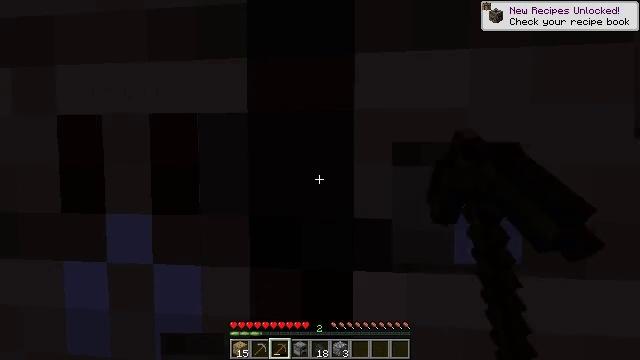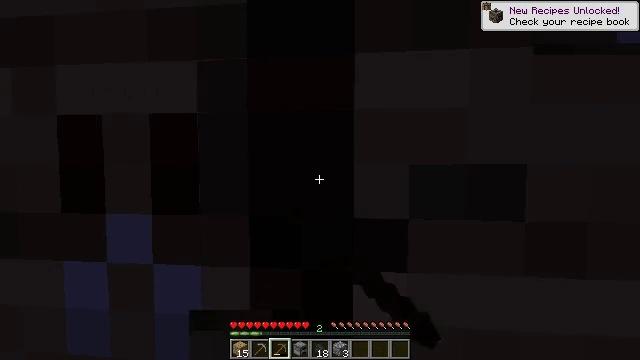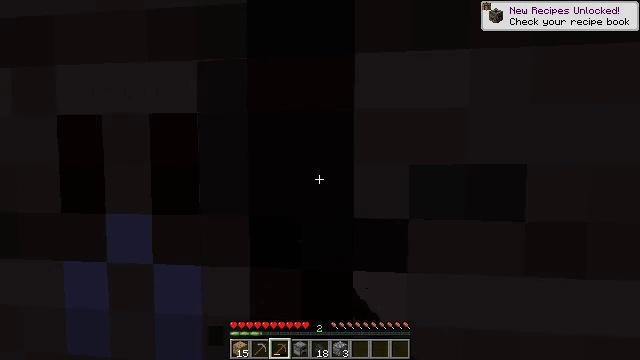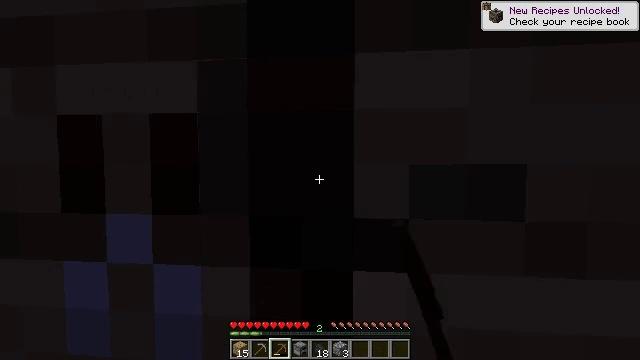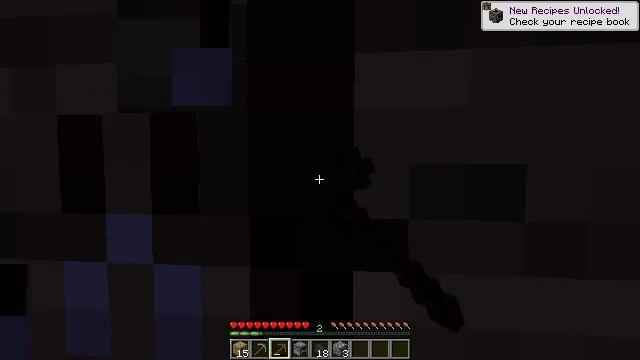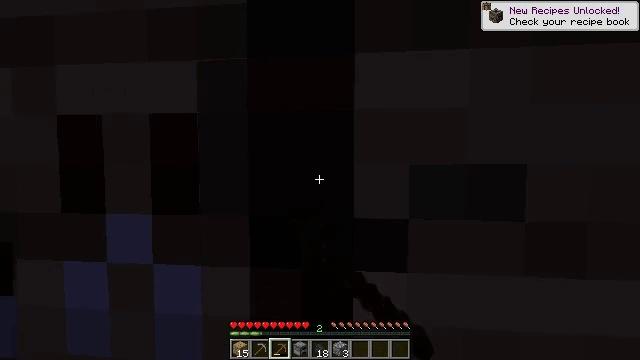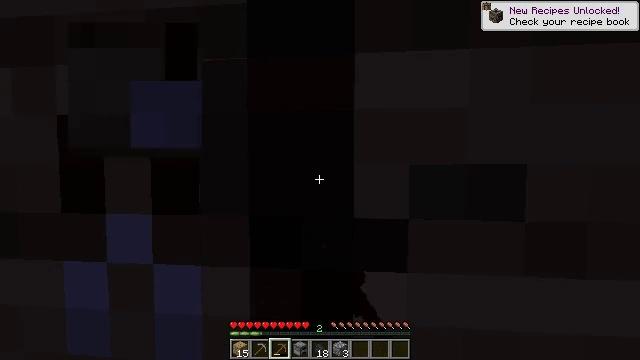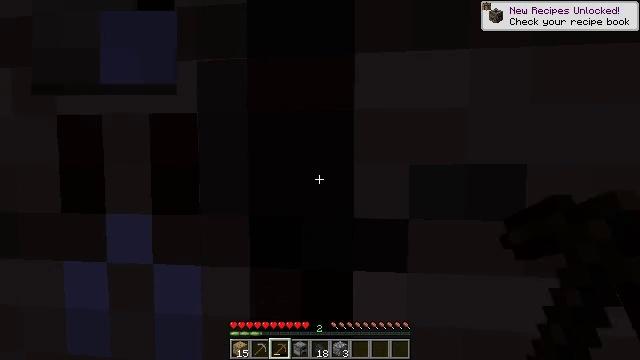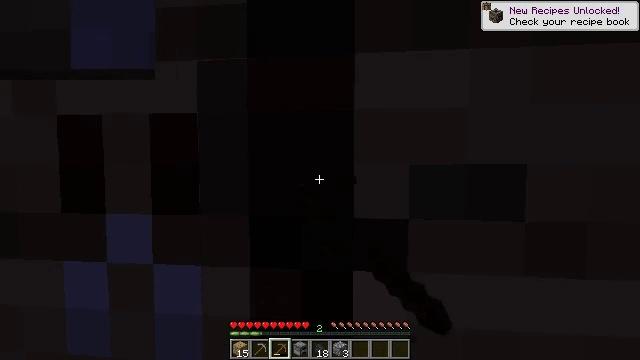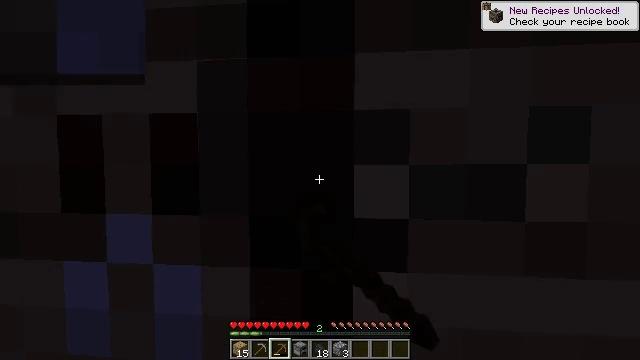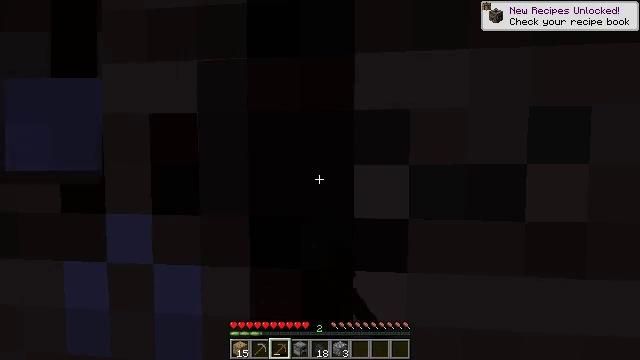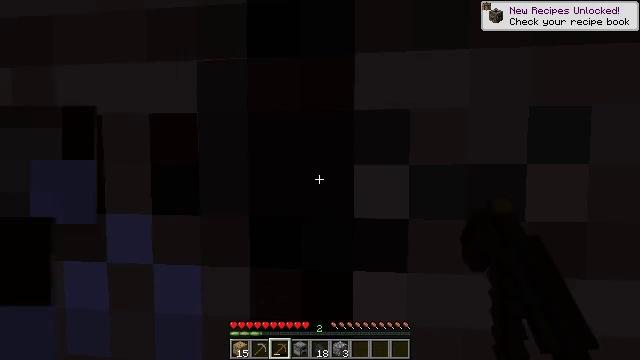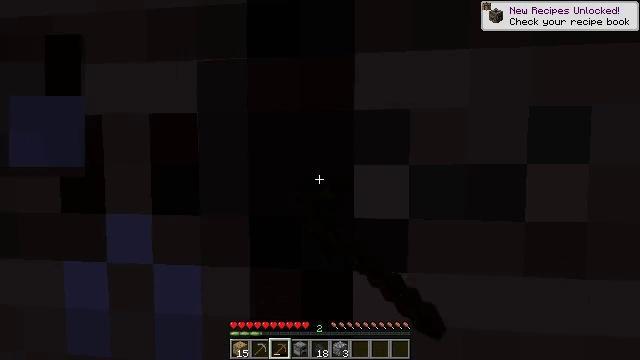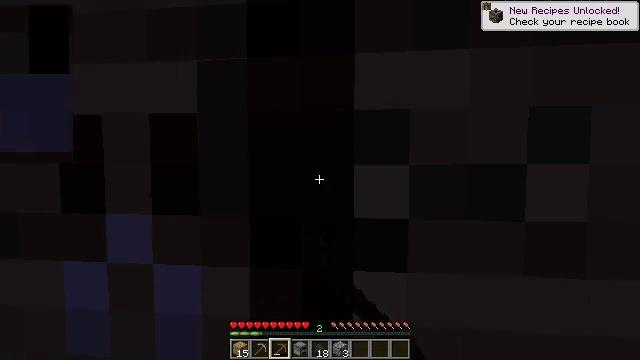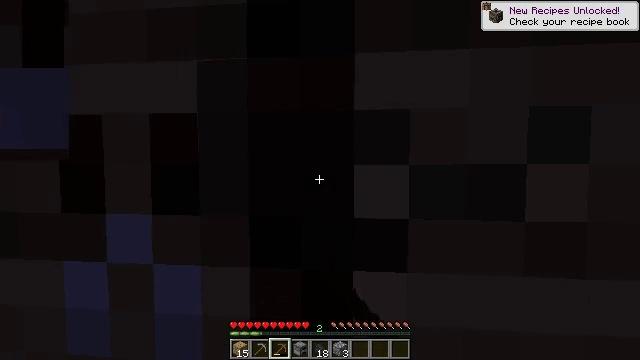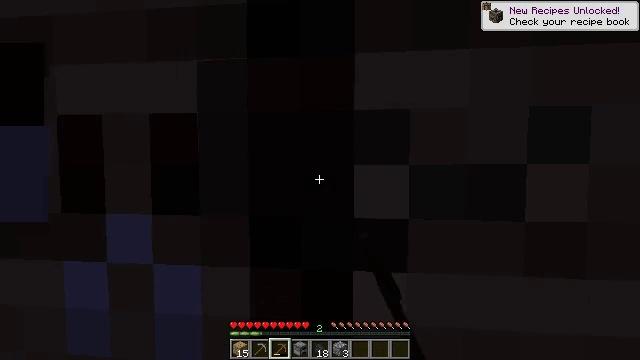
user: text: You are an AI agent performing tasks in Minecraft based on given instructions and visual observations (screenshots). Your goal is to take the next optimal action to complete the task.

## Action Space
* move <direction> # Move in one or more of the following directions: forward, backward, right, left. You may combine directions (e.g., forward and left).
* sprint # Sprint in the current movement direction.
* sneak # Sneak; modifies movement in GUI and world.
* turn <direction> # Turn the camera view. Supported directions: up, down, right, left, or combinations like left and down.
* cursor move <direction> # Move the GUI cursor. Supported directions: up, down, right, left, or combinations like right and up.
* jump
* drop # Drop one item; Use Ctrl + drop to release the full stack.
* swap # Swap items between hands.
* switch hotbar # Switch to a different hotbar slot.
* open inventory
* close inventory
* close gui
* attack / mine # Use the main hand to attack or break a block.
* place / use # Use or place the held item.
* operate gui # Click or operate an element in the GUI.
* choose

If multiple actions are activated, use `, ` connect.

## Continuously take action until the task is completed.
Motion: motion action
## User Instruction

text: Mine block crafting table.
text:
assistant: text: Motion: attack / mine
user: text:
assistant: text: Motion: attack / mine
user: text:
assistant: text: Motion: attack / mine
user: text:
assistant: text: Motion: attack / mine
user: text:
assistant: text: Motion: attack / mine
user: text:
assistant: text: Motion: attack / mine
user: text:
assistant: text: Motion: attack / mine
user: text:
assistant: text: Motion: attack / mine
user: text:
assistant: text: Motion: attack / mine
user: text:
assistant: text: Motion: attack / mine
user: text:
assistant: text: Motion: attack / mine
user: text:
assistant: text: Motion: attack / mine
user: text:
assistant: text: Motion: attack / mine
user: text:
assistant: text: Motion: attack / mine
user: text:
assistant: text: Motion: attack / mine
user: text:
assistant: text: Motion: attack / mine
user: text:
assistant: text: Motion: attack / mine
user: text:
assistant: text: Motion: attack / mine
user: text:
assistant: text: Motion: attack / mine
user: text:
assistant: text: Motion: attack / mine
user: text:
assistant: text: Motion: attack / mine
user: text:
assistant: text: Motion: attack / mine
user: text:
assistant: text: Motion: attack / mine
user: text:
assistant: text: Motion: attack / mine
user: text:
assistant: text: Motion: attack / mine
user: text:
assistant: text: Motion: attack / mine
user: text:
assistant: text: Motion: attack / mine
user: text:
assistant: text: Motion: attack / mine
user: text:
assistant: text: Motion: attack / mine
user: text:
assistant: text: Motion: attack / mine